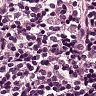
Metastatic tissue present: no